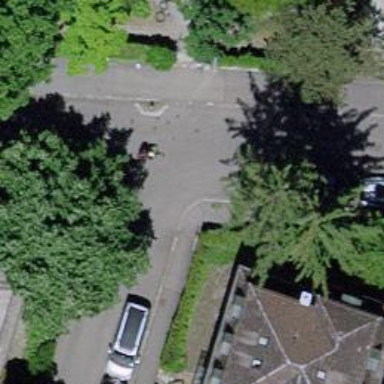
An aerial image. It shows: Residential road with asphalt surface and separate sidewalk.